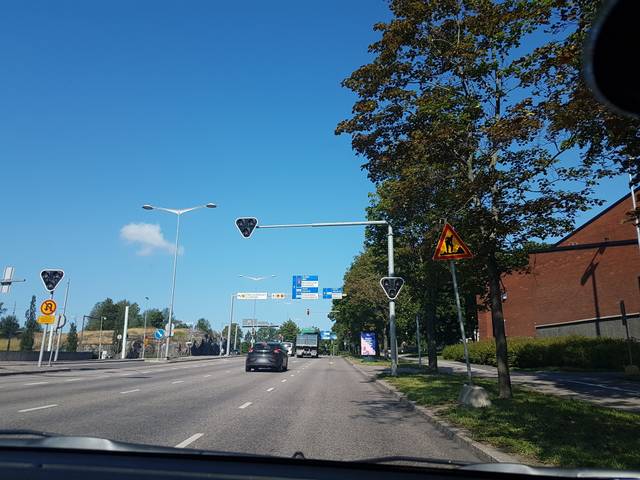
Region: Finland
Coordinates: 60.209, 24.894